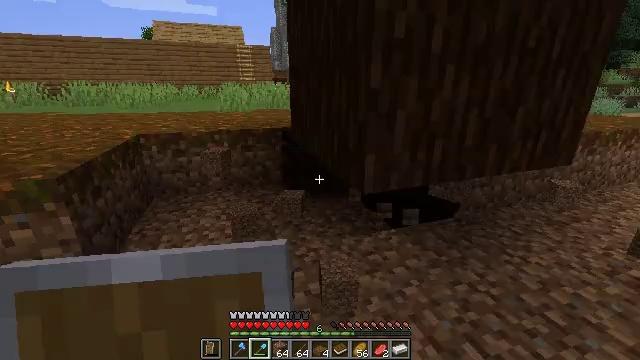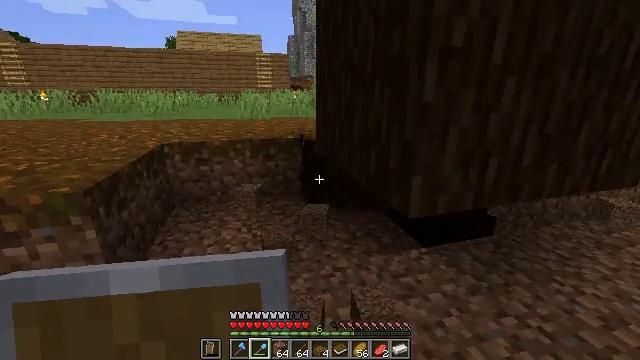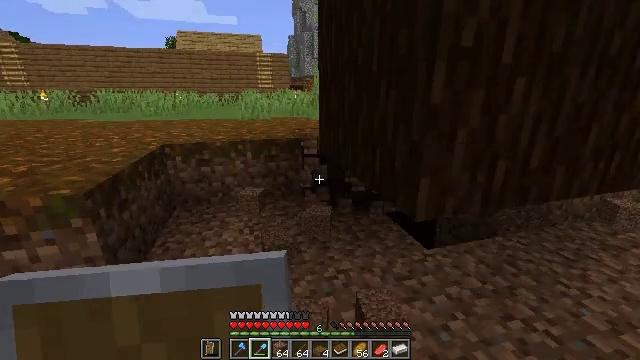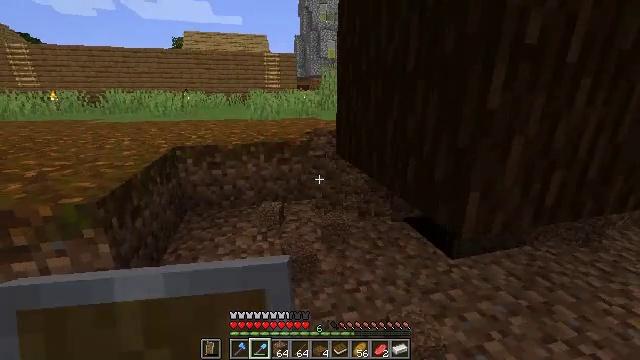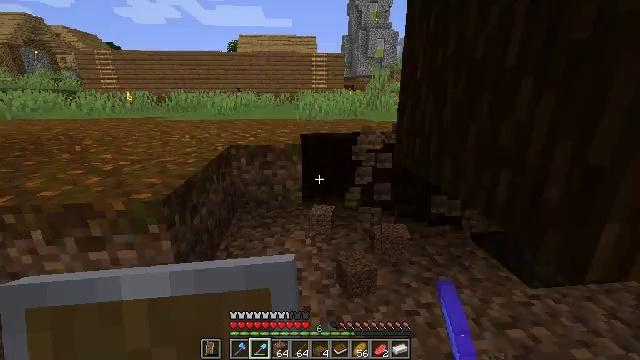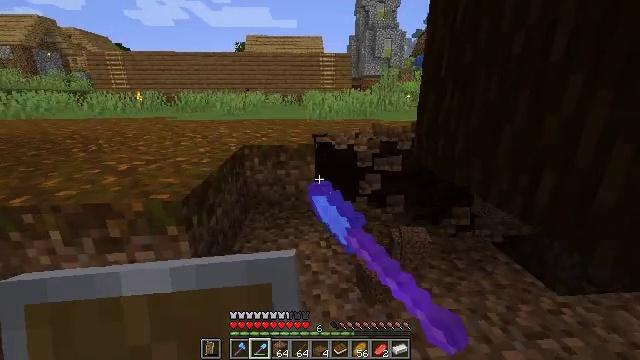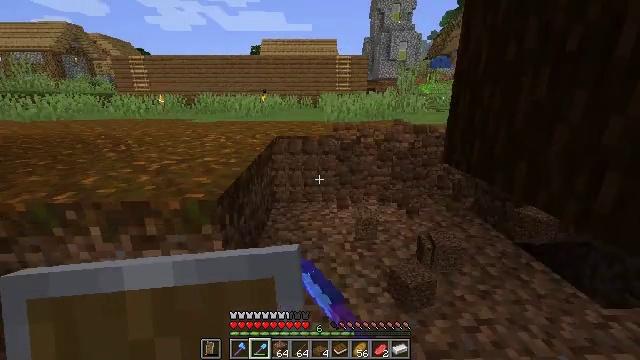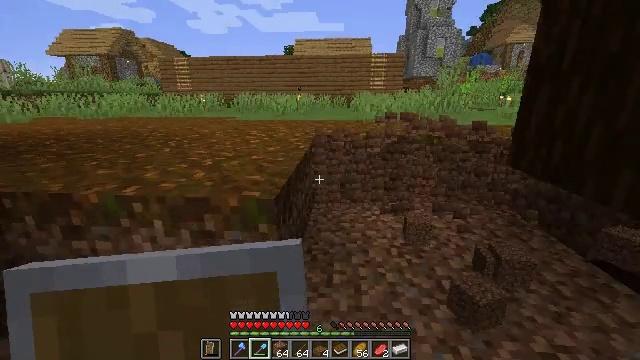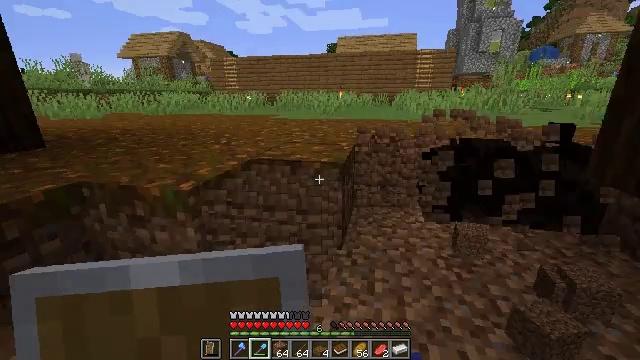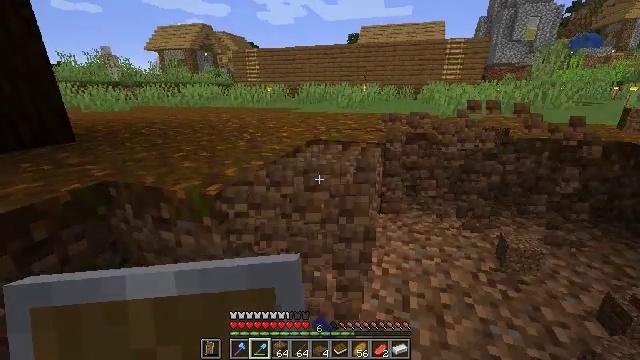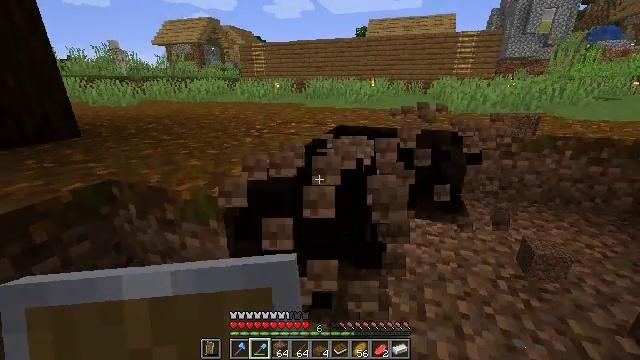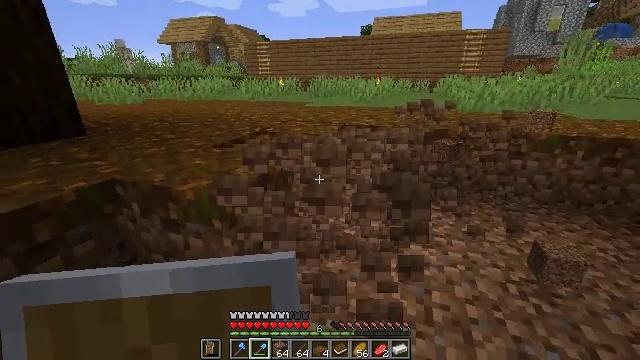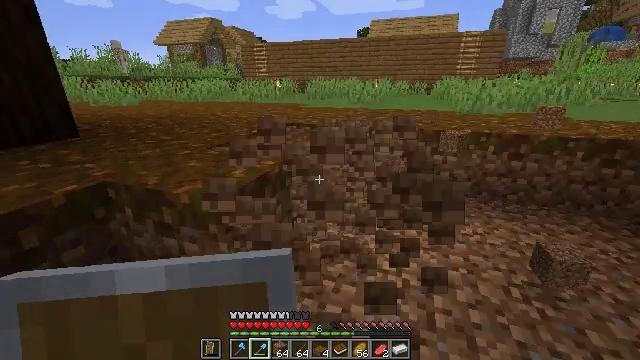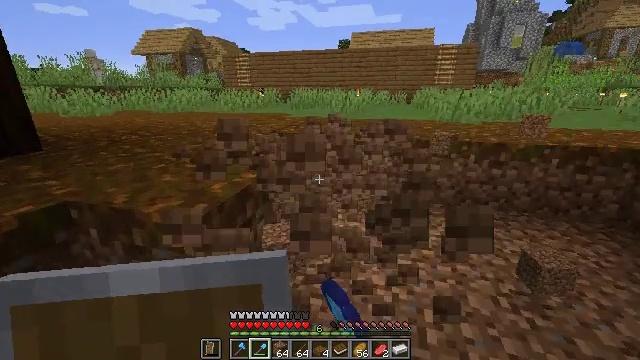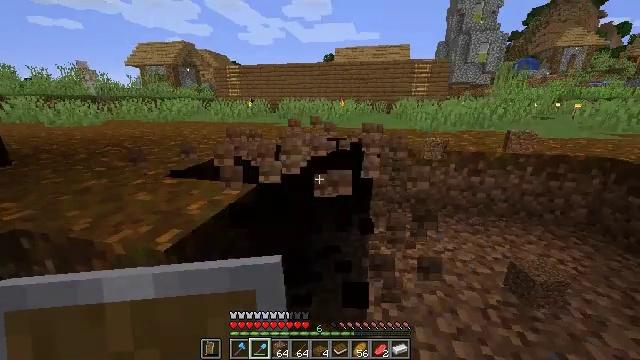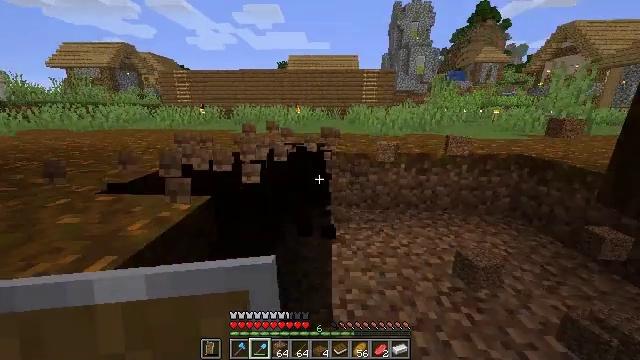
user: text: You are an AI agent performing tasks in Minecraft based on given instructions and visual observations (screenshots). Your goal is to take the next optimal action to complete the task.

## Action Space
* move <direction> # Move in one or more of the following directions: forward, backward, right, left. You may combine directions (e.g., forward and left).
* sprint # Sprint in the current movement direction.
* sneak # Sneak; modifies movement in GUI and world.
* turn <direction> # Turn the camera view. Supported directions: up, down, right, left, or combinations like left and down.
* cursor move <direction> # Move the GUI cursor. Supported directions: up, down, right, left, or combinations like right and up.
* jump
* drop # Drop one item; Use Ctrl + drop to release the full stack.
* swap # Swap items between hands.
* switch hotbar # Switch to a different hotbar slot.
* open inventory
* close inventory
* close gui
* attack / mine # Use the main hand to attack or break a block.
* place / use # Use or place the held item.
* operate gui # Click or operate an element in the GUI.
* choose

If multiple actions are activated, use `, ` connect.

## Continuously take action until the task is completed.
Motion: motion action
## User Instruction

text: Gather the podzol block.
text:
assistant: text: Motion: move forward and move left, turn left and up, attack / mine
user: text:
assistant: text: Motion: move forward and move left, attack / mine
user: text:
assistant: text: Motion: move forward and move left, turn left, attack / mine
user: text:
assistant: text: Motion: turn left, attack / mine
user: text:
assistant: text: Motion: move left, turn left, attack / mine
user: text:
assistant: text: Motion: move left, turn left, attack / mine
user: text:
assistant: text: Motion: move forward and move left, turn left, attack / mine
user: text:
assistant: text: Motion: move forward and move left, turn left, attack / mine
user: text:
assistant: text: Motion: move forward, turn left and down, attack / mine
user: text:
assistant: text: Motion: turn left and down, attack / mine
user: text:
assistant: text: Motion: attack / mine
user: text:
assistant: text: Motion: attack / mine
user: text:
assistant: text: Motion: move forward, turn right and up, attack / mine
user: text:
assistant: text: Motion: move forward, turn right, attack / mine
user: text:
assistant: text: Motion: move forward, turn right and up, attack / mine
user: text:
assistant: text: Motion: turn right, attack / mine
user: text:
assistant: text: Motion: move forward, turn right, attack / mine
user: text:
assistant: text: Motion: move forward, turn right, attack / mine
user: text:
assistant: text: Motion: move forward, attack / mine
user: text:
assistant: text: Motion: move forward and move left, turn right, attack / mine
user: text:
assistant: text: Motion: move forward and move left, turn right, attack / mine
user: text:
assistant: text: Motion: move forward and move left, turn right, attack / mine
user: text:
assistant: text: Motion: move forward and move left, turn right, attack / mine
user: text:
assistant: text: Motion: move forward and move left, turn right, attack / mine
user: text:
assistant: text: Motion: move forward, turn right, attack / mine
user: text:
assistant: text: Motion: attack / mine
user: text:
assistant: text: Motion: move forward and move left, attack / mine
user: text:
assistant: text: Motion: move forward and move left, turn right, attack / mine
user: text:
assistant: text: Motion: move forward and move left, turn right, attack / mine
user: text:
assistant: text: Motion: move forward and move left, turn right, attack / mine